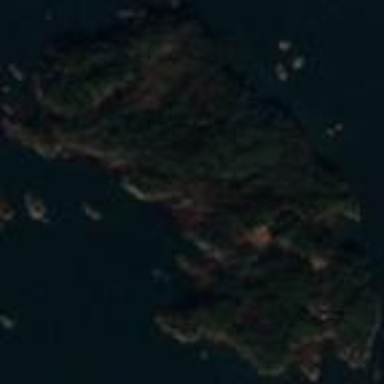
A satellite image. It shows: Island with natural coastline.